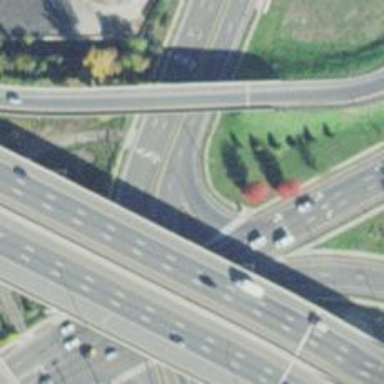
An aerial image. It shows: Secondary link road.